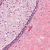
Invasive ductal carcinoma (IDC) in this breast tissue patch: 0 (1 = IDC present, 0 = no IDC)